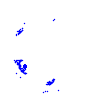
Particle: kaon